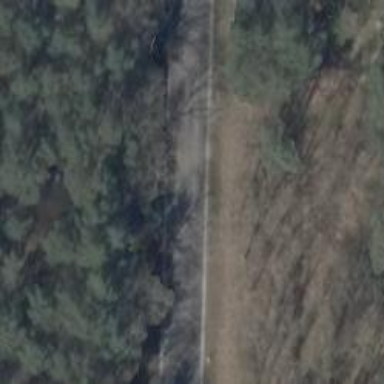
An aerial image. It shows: Secondary road.